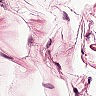
Metastatic tissue present: no